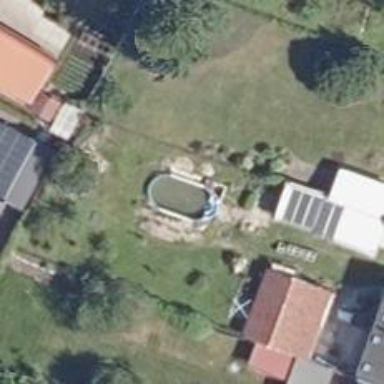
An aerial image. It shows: Swimming pool located in leisure land.